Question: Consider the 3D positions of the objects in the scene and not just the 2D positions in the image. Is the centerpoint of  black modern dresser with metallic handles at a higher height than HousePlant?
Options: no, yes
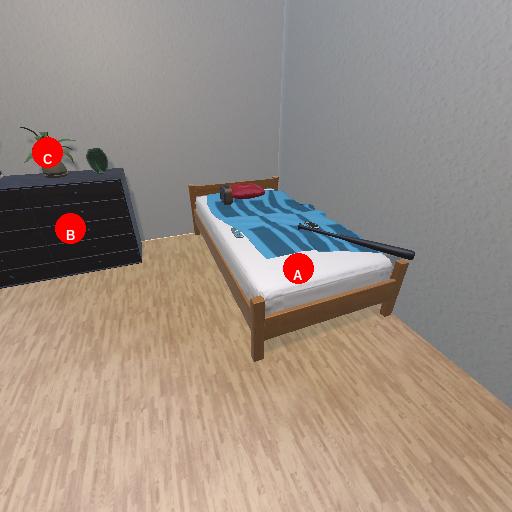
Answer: no